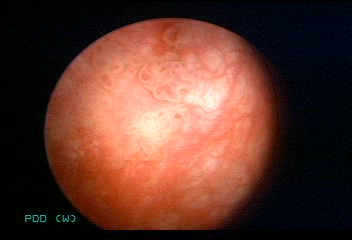
Modality: WLC
Class: Malignant
Subclass: LowGradePapillary
Lesion: L1
Stage: Ta
Morphology: Papillary
Bladder cancer association: Yes
Annotated structures: Tumor, Tumor, Tumor